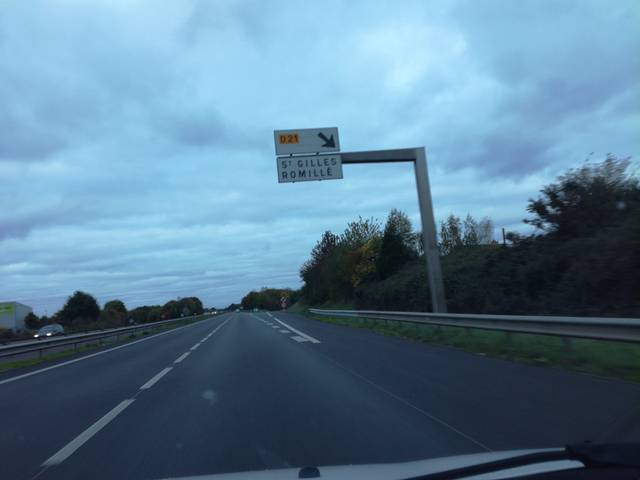
Region: France
Coordinates: 48.159, -1.83